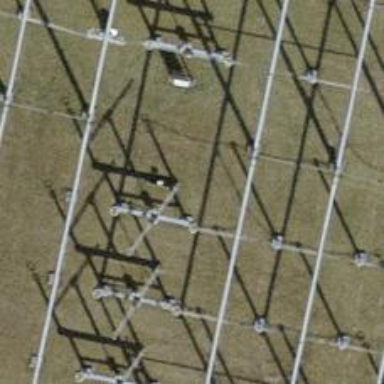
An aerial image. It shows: Busbar power line.